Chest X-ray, PA view. Patient: 45 years old, sex F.
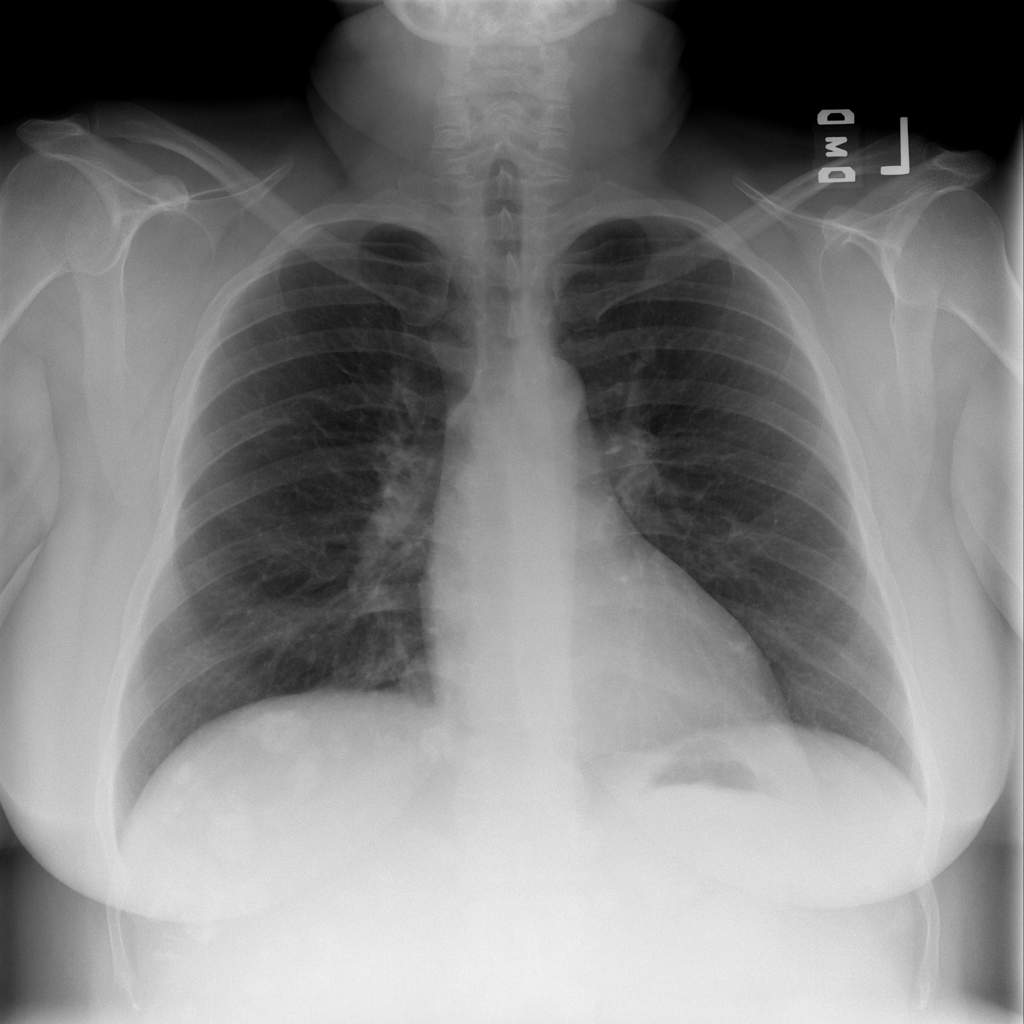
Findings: No Finding